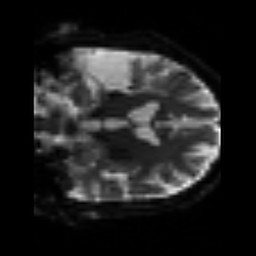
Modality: sbref
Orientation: coronal
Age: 58
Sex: male
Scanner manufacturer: siemens
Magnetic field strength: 3 T
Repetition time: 3.2 s
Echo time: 0.081 s